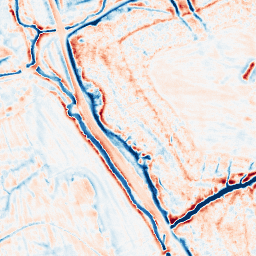
Category: edge_preserving
Decomposition family: bilateral
Decomposition parameters: d: 15
sigma_color: 150
sigma_space: 50
Upsampling method: sinc_blackman
Upsampling parameters: scale: 2
kernel_size: 16
Upsampling scale: 2